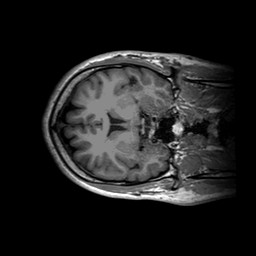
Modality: T1w
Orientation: axial
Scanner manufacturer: philips